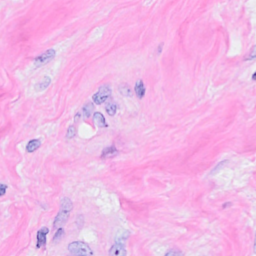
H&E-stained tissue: Breast